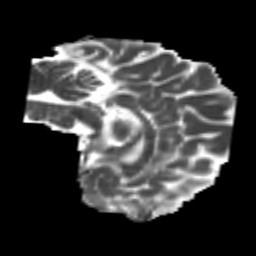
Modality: MD
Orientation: sagittal
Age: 23
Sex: male
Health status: healthy
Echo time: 0.074 s